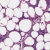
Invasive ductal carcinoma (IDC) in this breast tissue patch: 0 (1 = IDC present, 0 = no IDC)